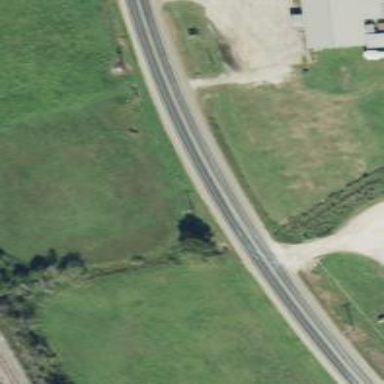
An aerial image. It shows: Primary highway.